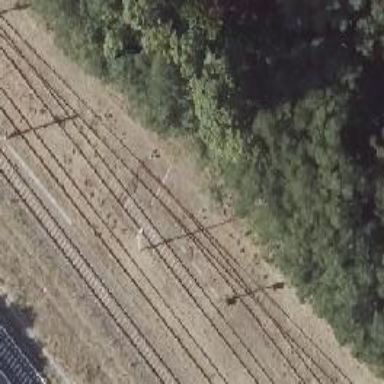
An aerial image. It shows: Railway switch.